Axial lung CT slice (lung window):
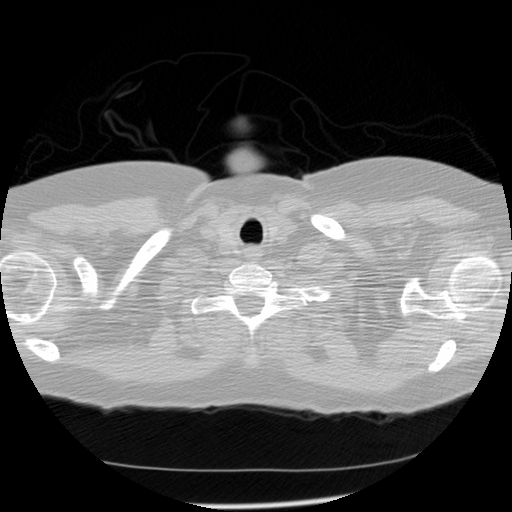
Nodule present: no